Interaction volume radius: 5 \u00c5
Interaction volume height: 10 \u00c5
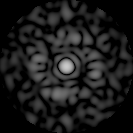
Disorder parameter: 0.8272